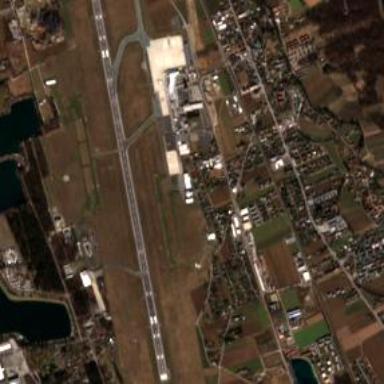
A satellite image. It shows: International public aerodrome.